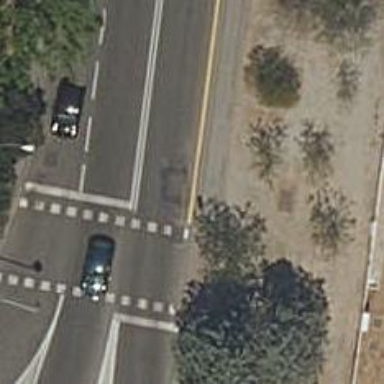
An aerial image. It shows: Road with traffic signals at the crossing.